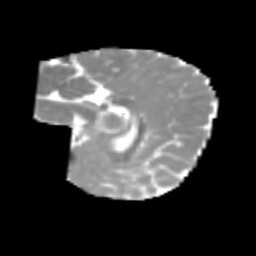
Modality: MD
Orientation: sagittal
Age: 6
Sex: female
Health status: healthy